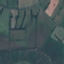
Label: Pasture